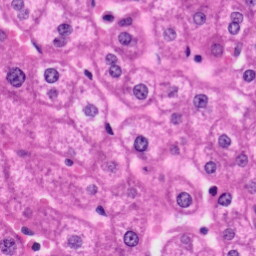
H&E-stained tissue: Liver